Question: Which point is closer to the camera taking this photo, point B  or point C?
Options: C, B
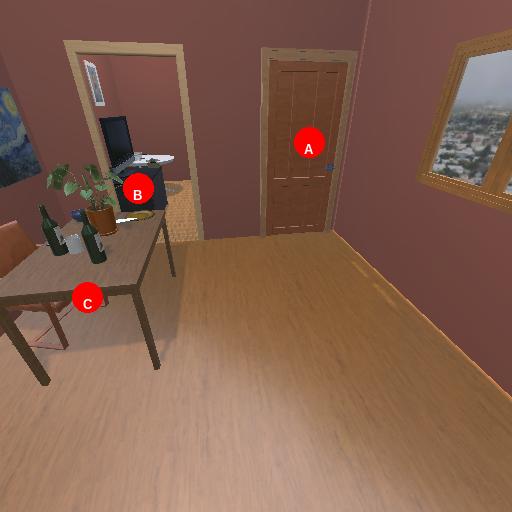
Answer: C